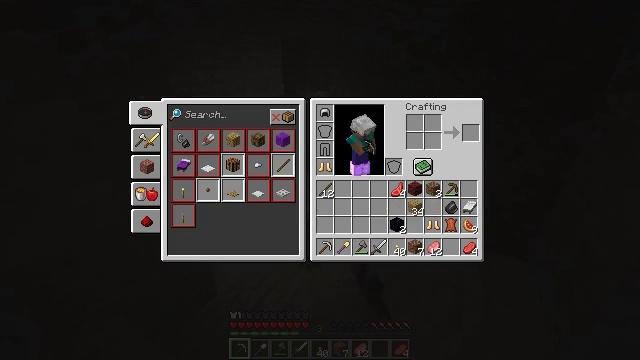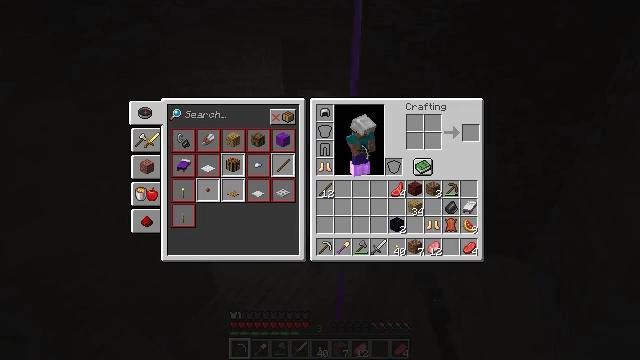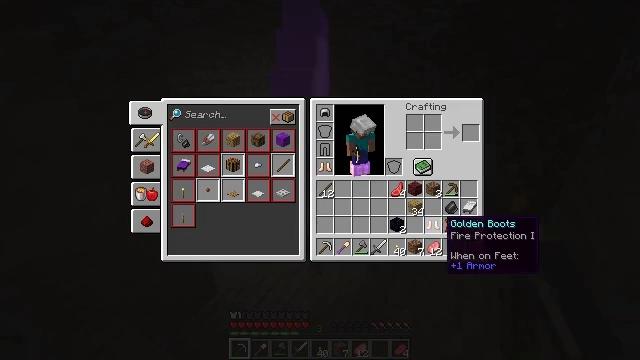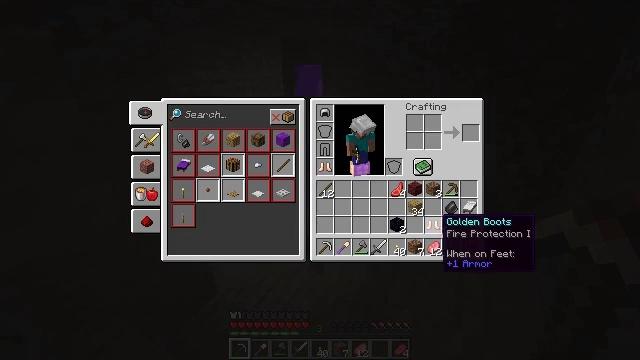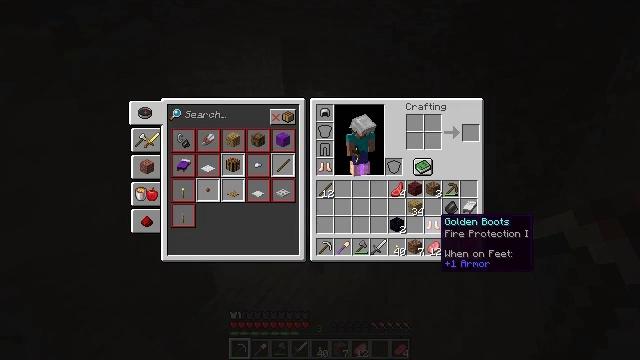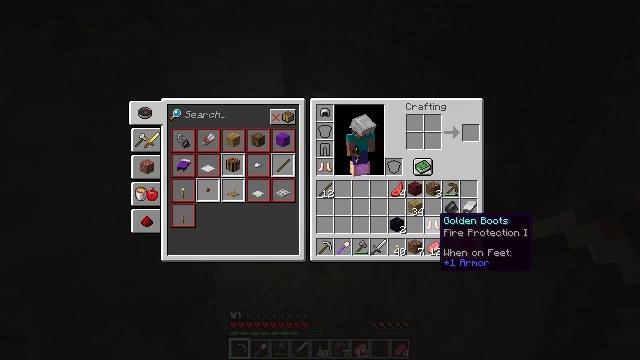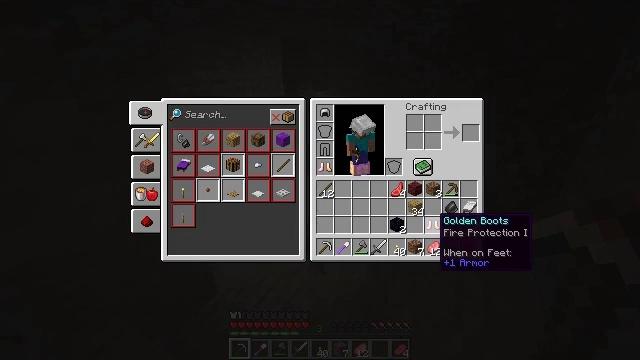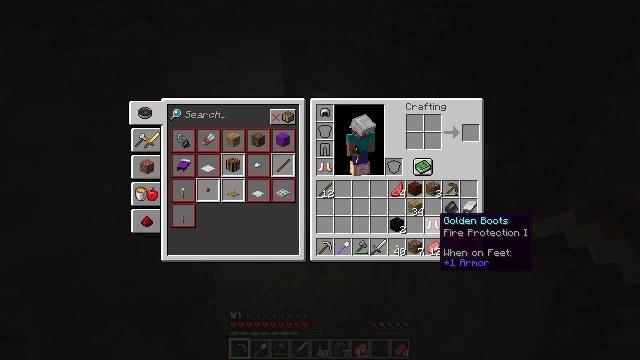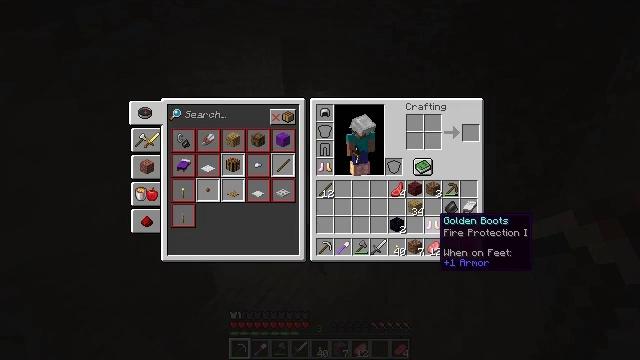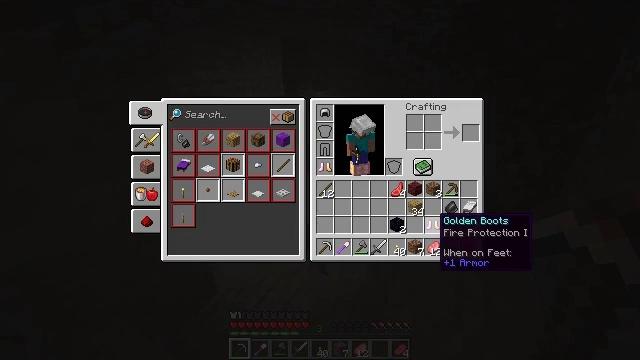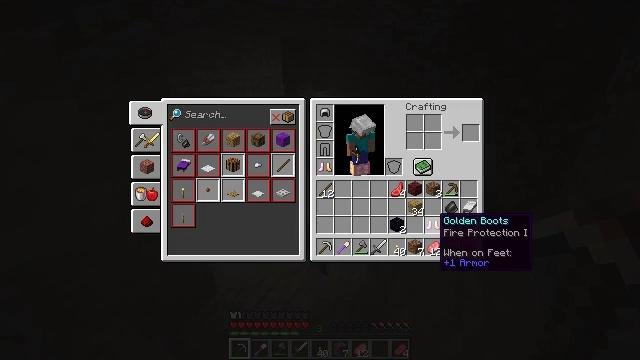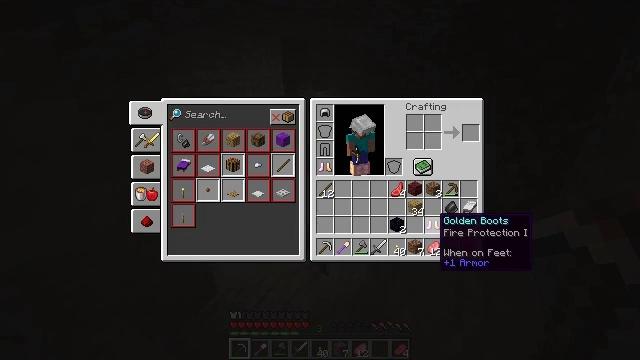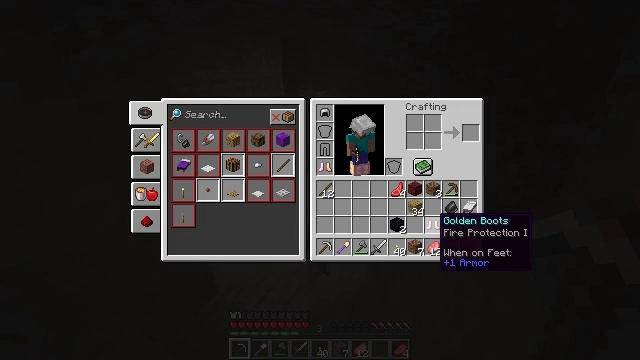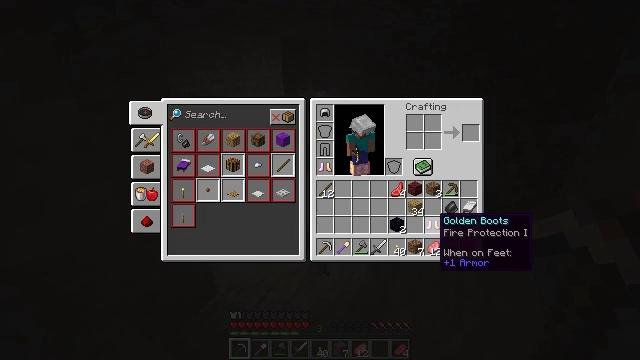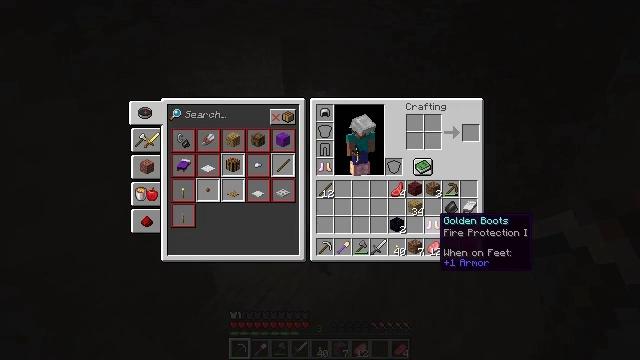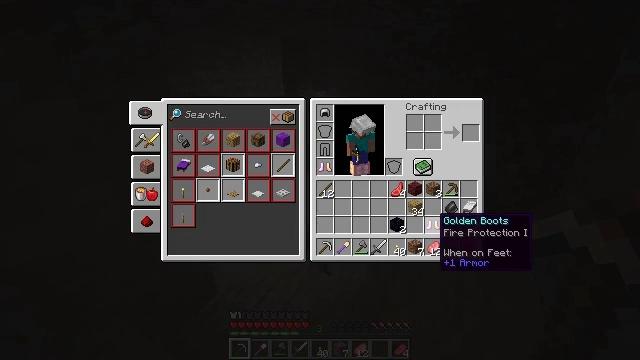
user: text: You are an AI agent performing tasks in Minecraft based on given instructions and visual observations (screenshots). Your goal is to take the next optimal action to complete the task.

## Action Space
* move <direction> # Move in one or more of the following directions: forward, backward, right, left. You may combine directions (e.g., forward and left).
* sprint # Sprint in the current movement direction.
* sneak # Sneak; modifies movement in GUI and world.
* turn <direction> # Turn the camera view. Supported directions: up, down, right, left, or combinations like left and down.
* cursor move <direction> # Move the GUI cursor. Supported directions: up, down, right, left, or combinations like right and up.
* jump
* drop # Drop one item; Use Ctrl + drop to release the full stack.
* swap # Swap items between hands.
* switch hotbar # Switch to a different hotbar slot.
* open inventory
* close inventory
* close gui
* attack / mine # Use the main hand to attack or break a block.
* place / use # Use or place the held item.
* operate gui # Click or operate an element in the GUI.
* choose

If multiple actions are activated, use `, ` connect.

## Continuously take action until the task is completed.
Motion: motion action
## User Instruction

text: Remove golden boots from the inventory.
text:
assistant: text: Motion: open gui
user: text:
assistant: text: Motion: cursor move left
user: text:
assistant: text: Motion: no_op
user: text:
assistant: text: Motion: no_op
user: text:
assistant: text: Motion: no_op
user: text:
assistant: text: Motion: no_op
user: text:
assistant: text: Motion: no_op
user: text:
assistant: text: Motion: no_op
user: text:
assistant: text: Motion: no_op
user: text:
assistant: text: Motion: no_op
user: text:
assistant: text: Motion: no_op
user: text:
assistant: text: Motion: no_op
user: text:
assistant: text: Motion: no_op
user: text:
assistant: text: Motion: no_op
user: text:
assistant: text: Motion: no_op
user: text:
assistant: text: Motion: no_op
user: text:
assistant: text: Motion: no_op
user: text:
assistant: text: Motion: no_op
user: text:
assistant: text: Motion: no_op
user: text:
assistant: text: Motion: no_op
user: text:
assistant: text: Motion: no_op
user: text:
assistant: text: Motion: no_op
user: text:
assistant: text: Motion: no_op
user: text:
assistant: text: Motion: no_op
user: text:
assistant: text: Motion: cursor move left and up
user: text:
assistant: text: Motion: cursor move left and up
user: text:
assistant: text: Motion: cursor move left and up
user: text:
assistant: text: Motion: cursor move left
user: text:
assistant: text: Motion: no_op
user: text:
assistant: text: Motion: no_op